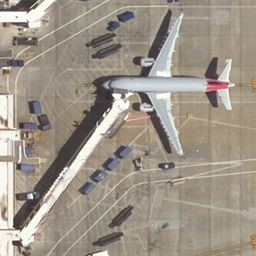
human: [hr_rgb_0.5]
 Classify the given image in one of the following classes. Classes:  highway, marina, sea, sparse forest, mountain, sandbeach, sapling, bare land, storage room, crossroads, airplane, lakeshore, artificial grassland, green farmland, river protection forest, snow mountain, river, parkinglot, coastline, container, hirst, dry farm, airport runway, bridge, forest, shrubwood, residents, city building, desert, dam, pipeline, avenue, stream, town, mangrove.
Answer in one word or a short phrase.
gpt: airplane